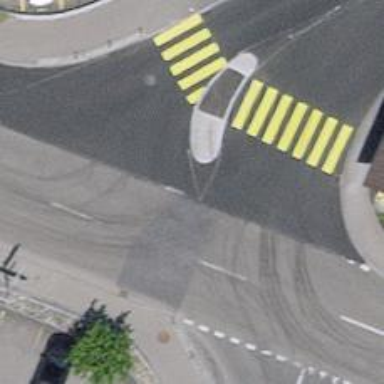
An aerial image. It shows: Road with "give way" sign.